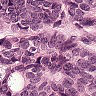
Metastatic tissue present: yes